Question: I'm trying use Preferences API to save a path to file in regedit. It is works but the value of path is not saved correctly.
I'm trying this.
'''
public class ImageLogoPreference {
private final String path = "configs";
private Preferences node;
public ImageLogoPreference(){
node = Preferences.userRoot().node(path);
}
public void setImageLogo(){
node.put("logo", "\IguanaSistemas\IguanaFight\imagens\logo.png");
}
public String getImageLogo(){
String logo = node.get("logo", "image");
return logo;
}
}
'''
At register save this: '///Iguana/Sistemas///Iguana/Fight//imagens//logo.png'

Any idea ?
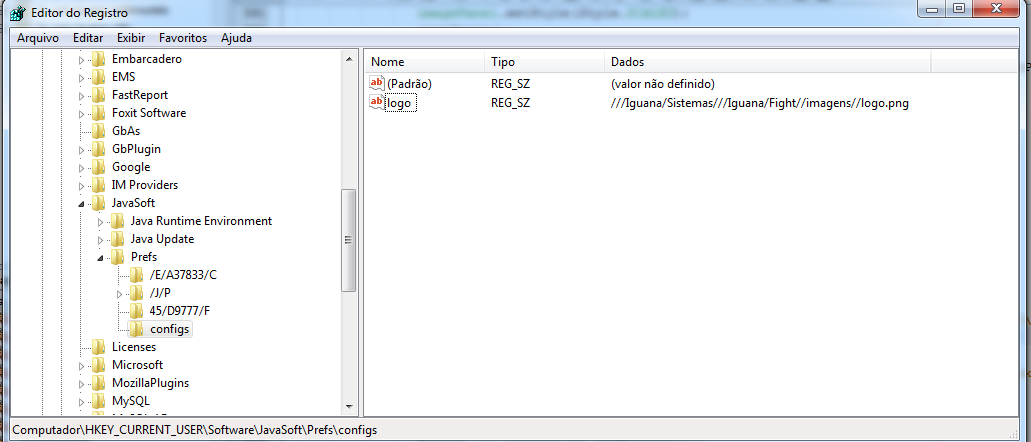
Answer: Doesn't matter.
Just get it in your Java program. You don't have a problem.
'''
Preferences node = Preferences.userRoot().node("config");
//node.put("logo", "\IguanaSistemas\IguanaFight\imagens\logo.png");
String s = node.get("logo", "blah");
System.out.println(s);
'''
Prints the correct string.